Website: lowes
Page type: cart
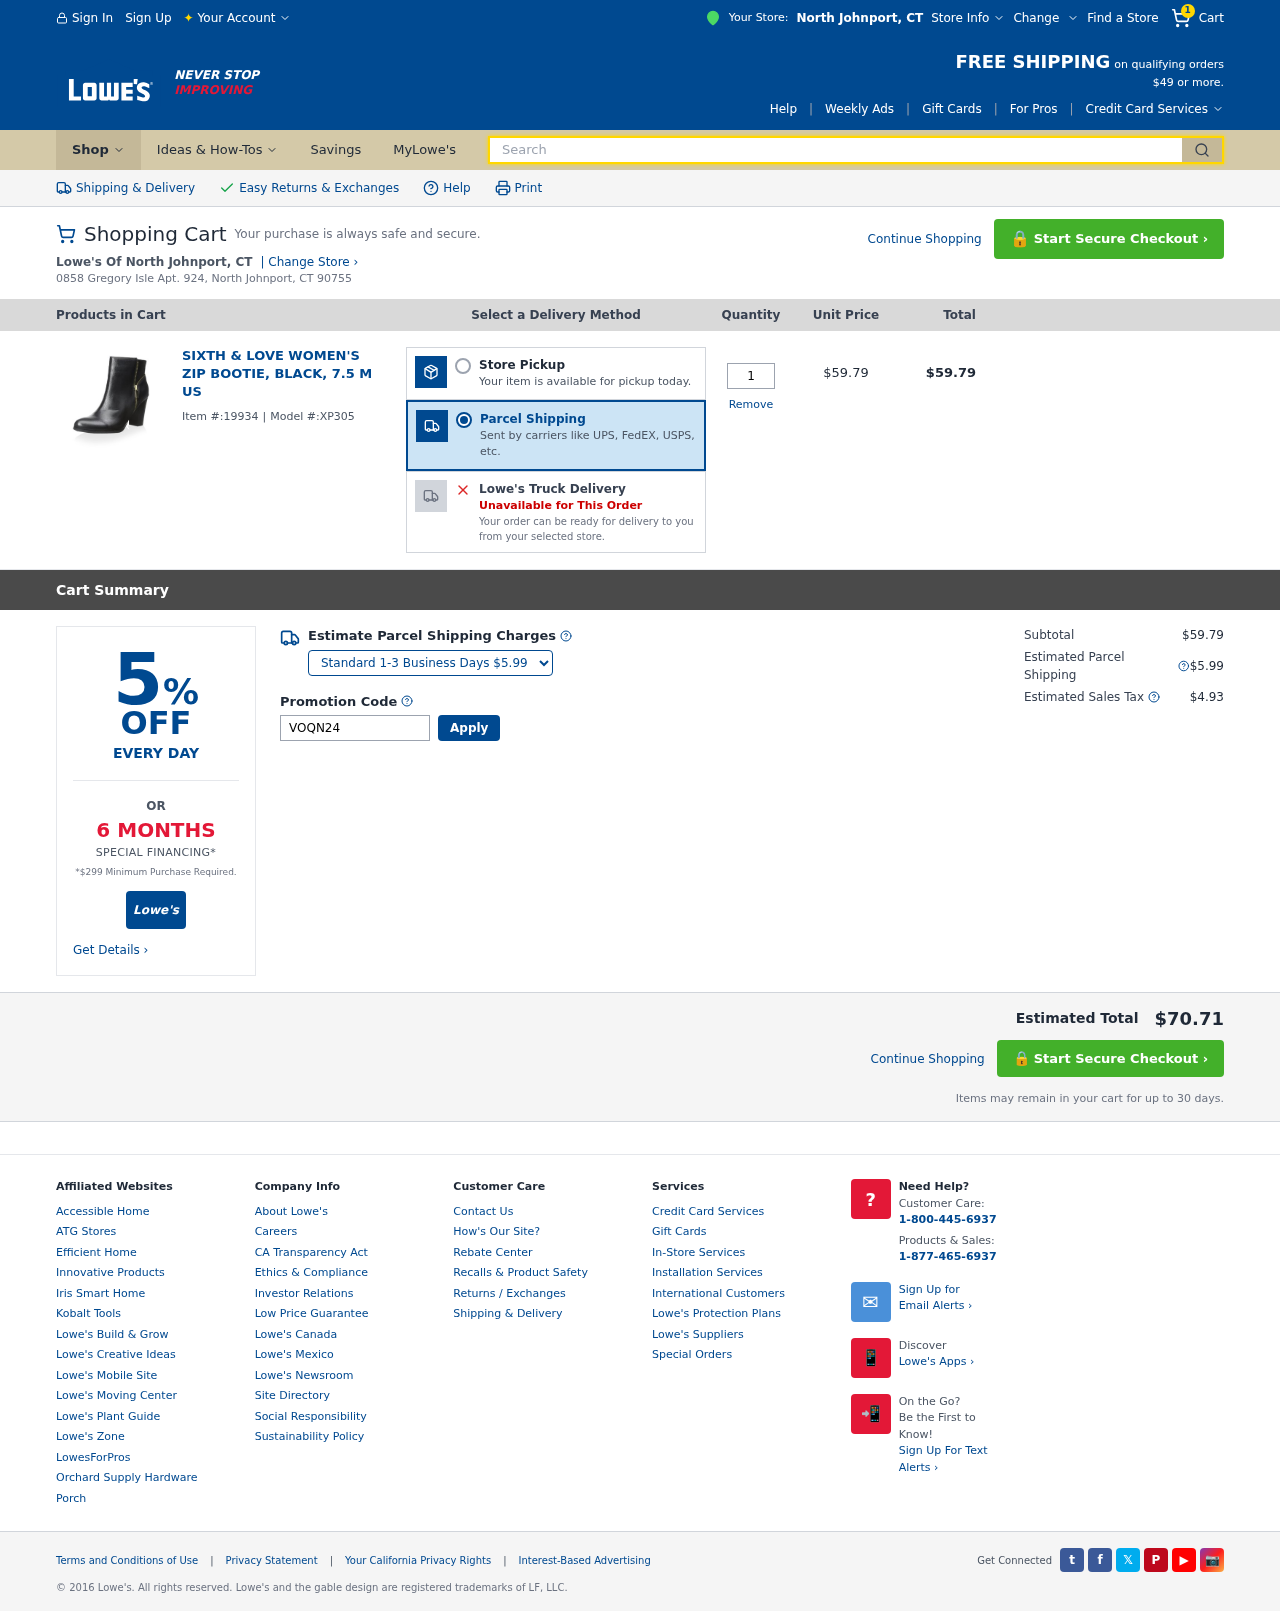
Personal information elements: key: PII_CITY
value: North Johnport
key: PII_STATE_ABBR
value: CT
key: PII_STREET
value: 0858 Gregory Isle Apt. 924
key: PII_CITY_STATE_ZIP
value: North Johnport, CT 90755
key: PII_PROMO_CODE
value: VOQN24
Product elements: key: PRODUCT1_NAME
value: Sixth & Love Women's Zip Bootie, Black, 7.5 M US
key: PRODUCT1_PRICE
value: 59.79
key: PRODUCT1_QUANTITY
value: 1
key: PRODUCT1_ITEM_ID
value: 19934
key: PRODUCT1_MODEL_ID
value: XP305
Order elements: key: ORDER_NUM_ITEMS
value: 1
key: ORDER_ITEM_TOTAL
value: $59.79
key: ORDER_SUBTOTAL
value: $59.79
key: ORDER_SHIPPING_COST
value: $5.99
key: ORDER_TAX
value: $4.93
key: ORDER_TOTAL
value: $70.71
Search elements: key: HEADER_SEARCH
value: Search